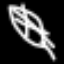
Label: leaf